Field crop: maize
Growth stage: 2
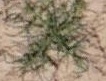
Species: salsola